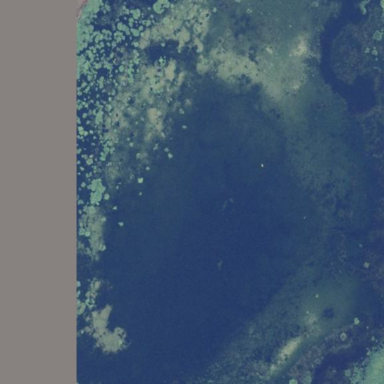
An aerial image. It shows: Pond with natural water.